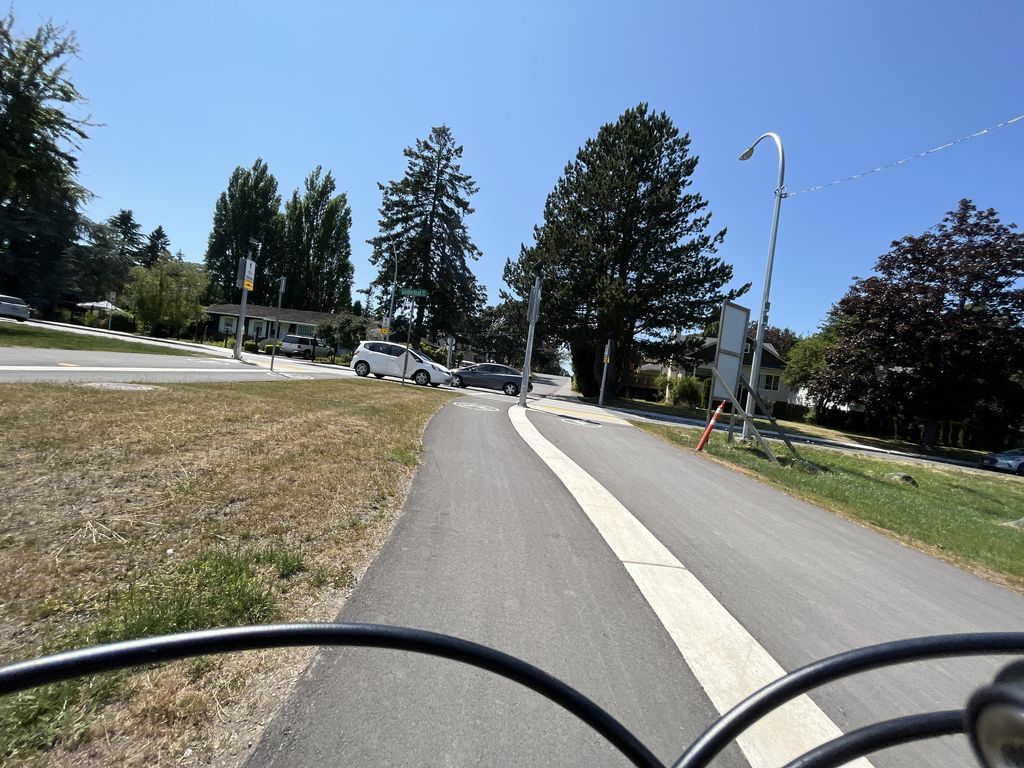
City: victoria